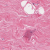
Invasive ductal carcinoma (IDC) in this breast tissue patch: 0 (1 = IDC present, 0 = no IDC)